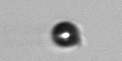
Label: bead